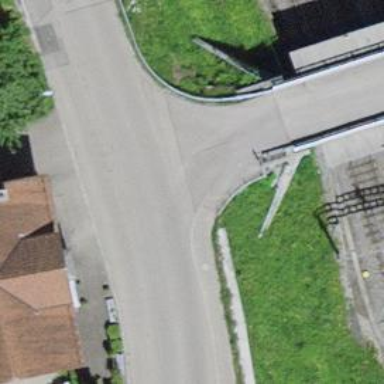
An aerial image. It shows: Kerb serving as barrier.